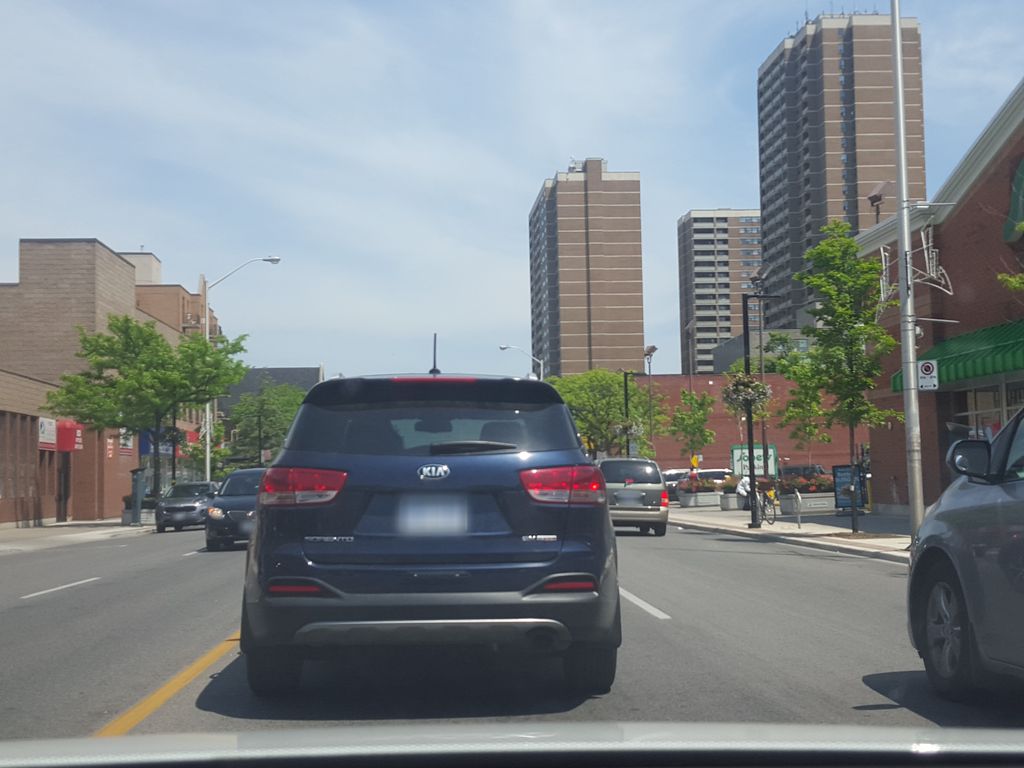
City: toronto